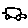
Label: car